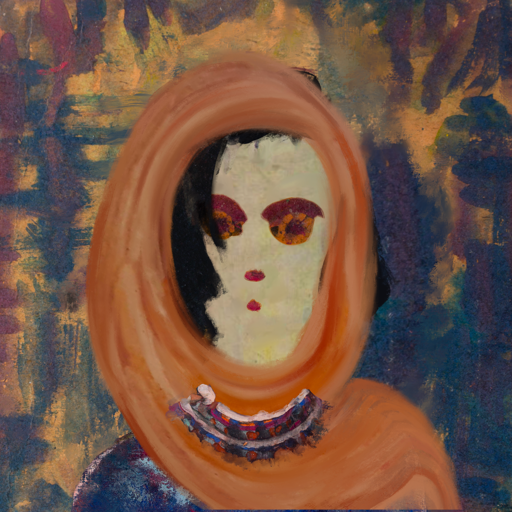
Background: InTheSun, Head And Neck Front: Hill_Girl, Face Front: Doll, Bust: Irani, Hair Front: Mosgoul, Head Accessory: Pious_Lady_Scarf, Second Necklace: Blank, Necklace: Hypocrite_1, Baby: Blank